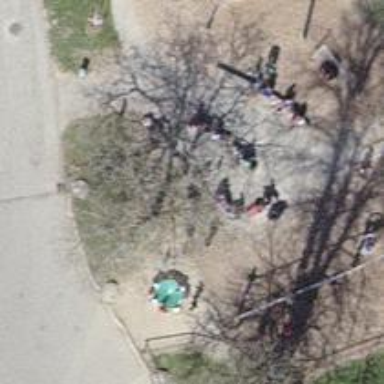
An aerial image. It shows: Bench.